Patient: sex M, age 59
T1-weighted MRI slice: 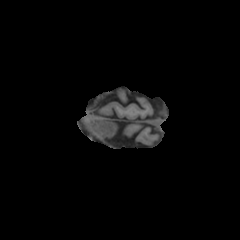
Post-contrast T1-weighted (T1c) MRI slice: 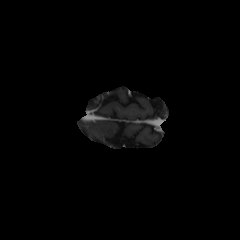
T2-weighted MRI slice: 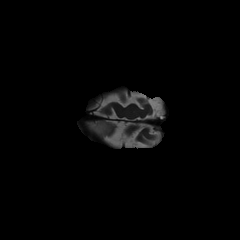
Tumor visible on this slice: yes
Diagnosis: Oligodendroglioma, IDH-mutant, 1p/19q-codeleted
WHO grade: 3